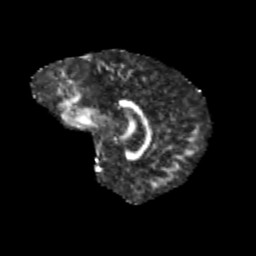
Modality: FA
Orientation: sagittal
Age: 11
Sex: male
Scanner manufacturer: siemens
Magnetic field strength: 3 T
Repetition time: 3.8 s
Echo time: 0.07 s